Modality: planning_CT
Slice 59 of 101
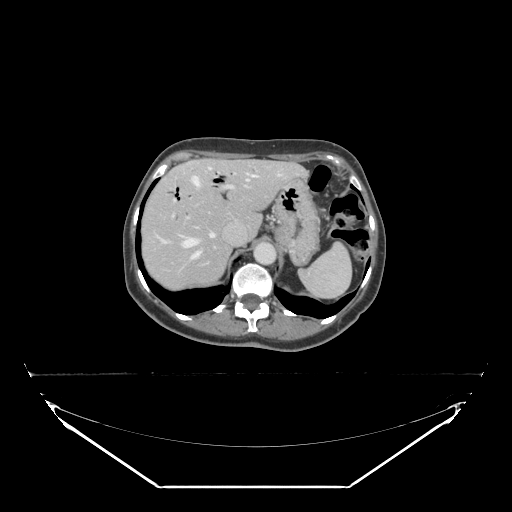